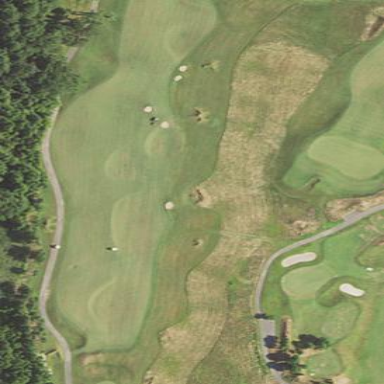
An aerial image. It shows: Golf fairway surrounded by grass.